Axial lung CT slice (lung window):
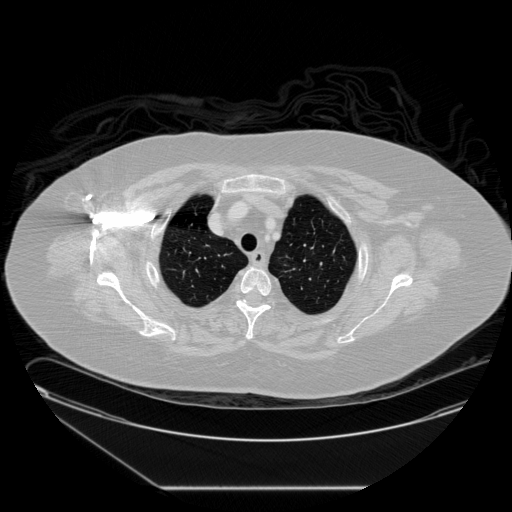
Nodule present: no